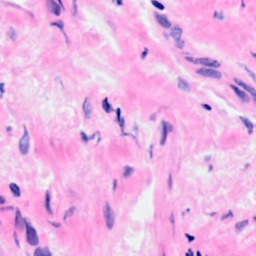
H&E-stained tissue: Breast